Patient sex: F
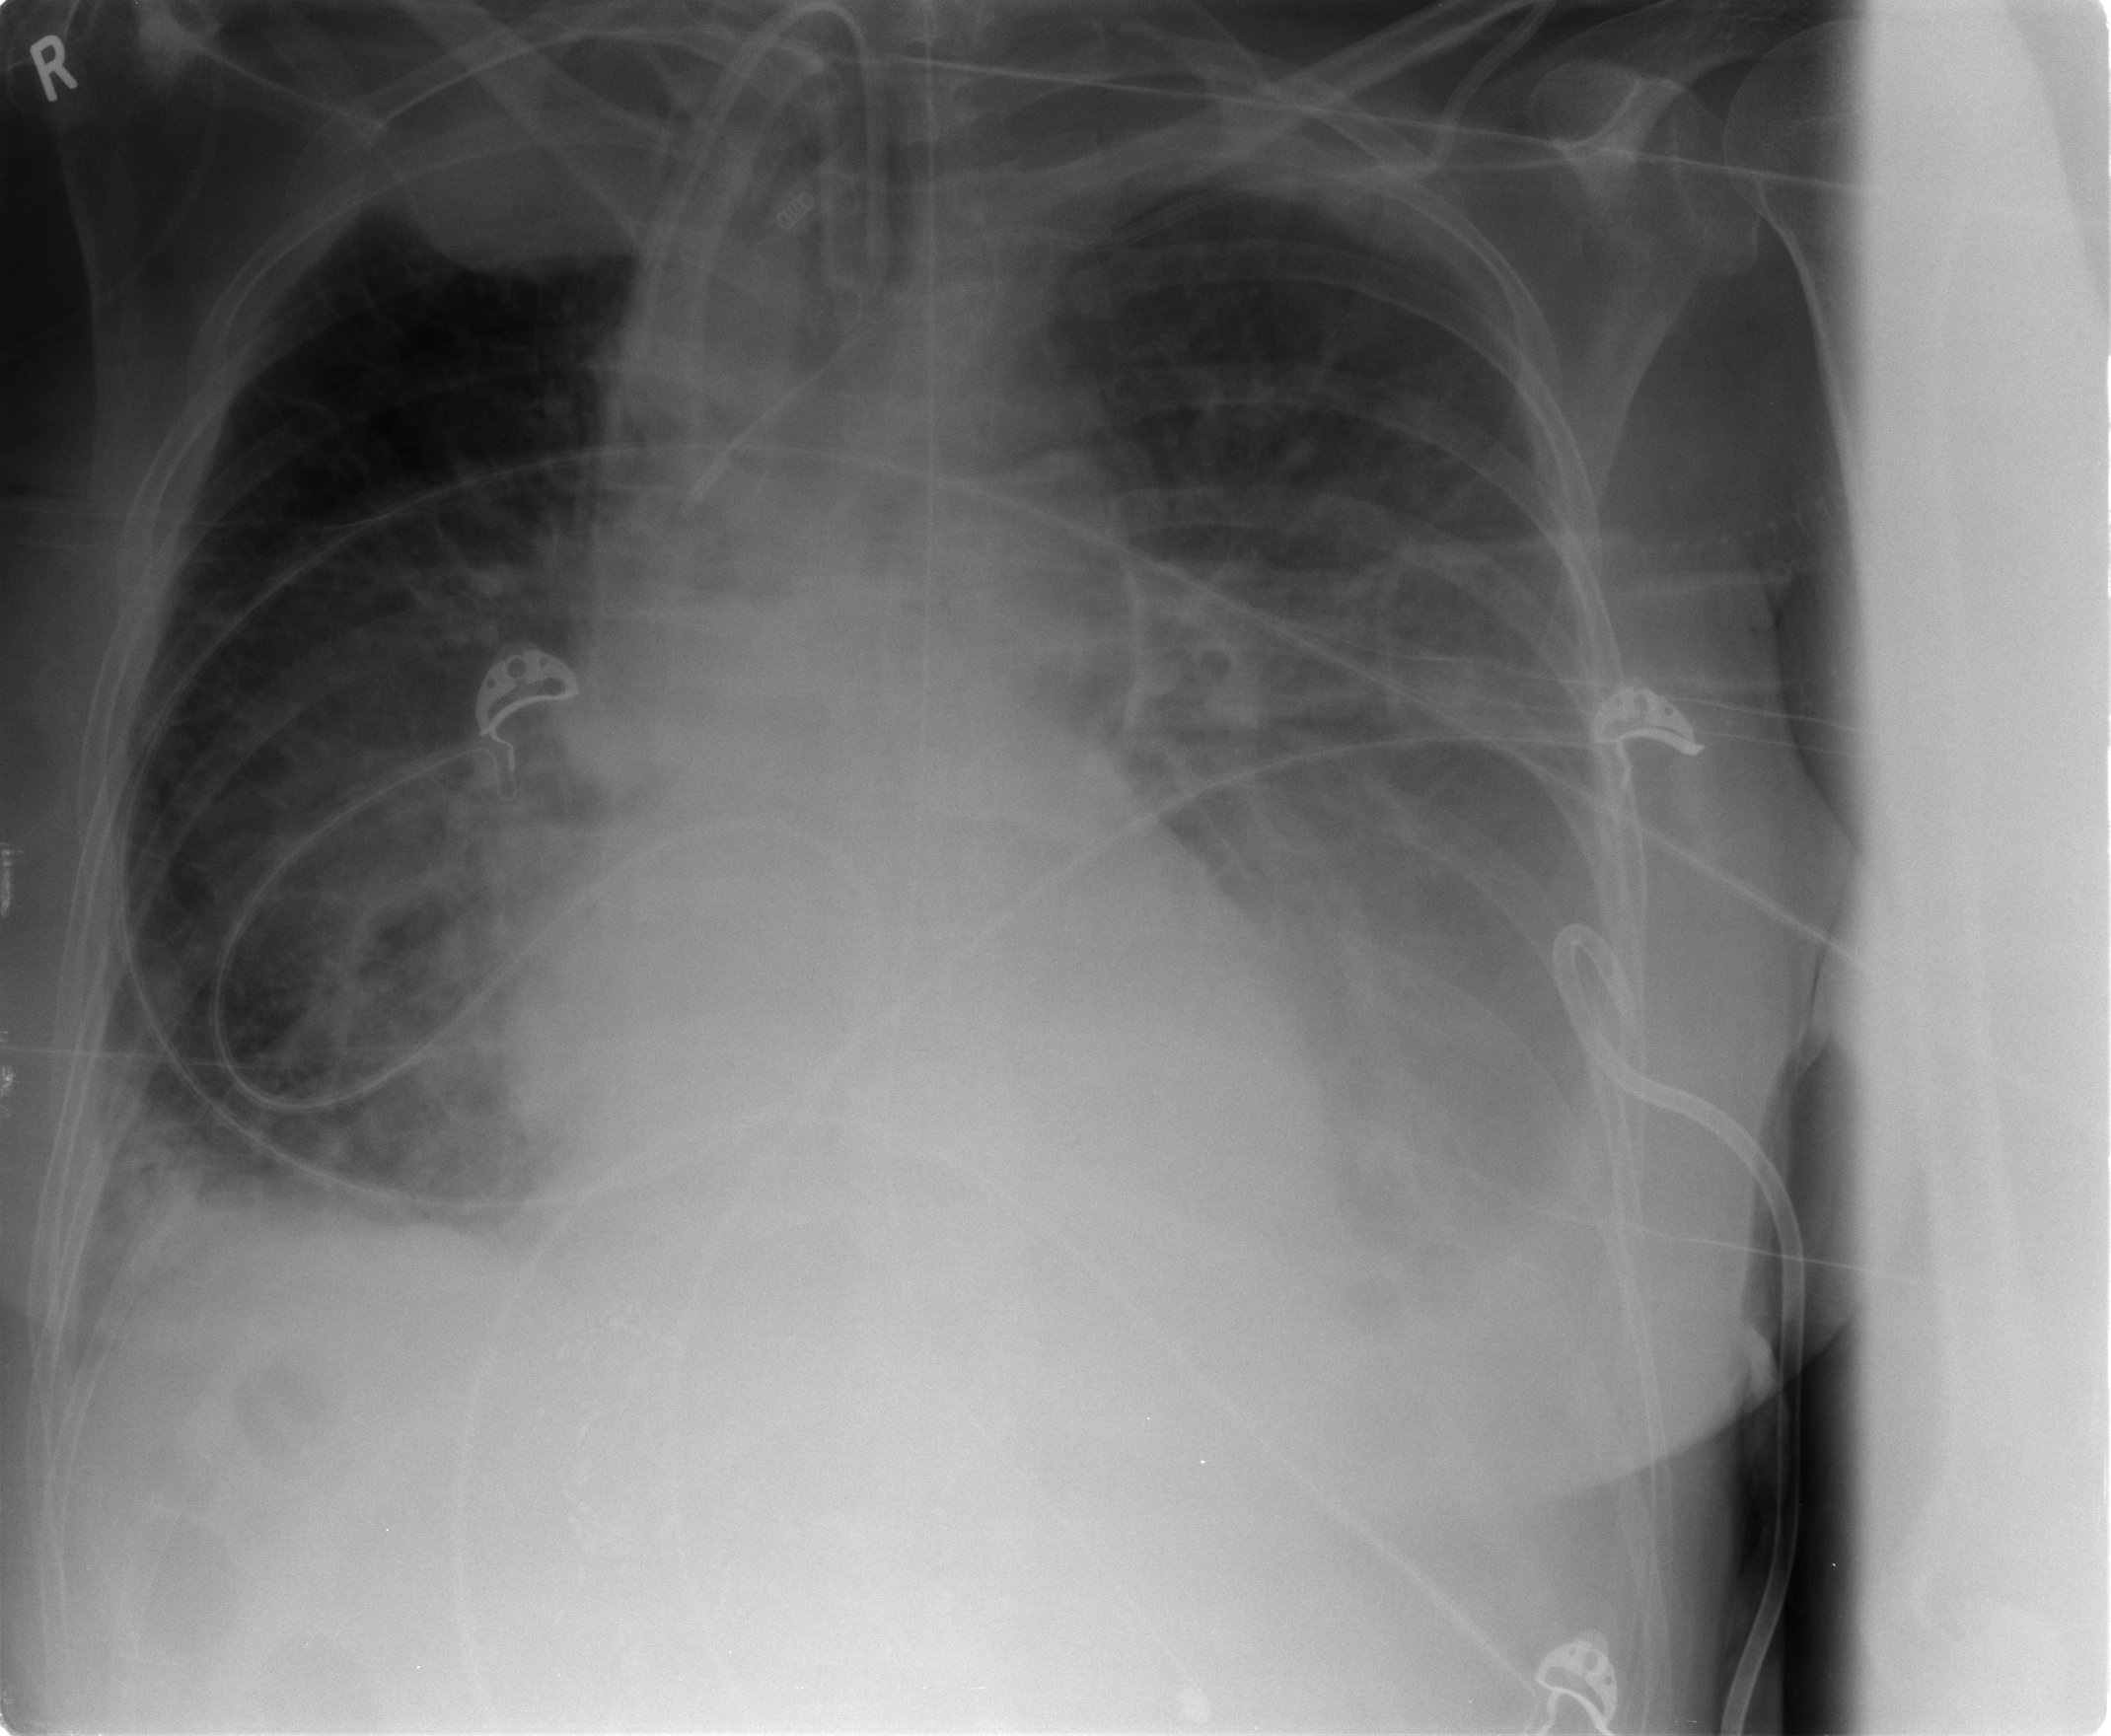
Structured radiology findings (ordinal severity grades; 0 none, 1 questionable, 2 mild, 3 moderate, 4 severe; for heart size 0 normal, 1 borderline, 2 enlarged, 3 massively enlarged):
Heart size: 0
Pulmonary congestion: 3
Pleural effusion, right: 2
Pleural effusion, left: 3
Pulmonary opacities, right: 1
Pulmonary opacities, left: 1
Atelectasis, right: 2
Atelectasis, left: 2